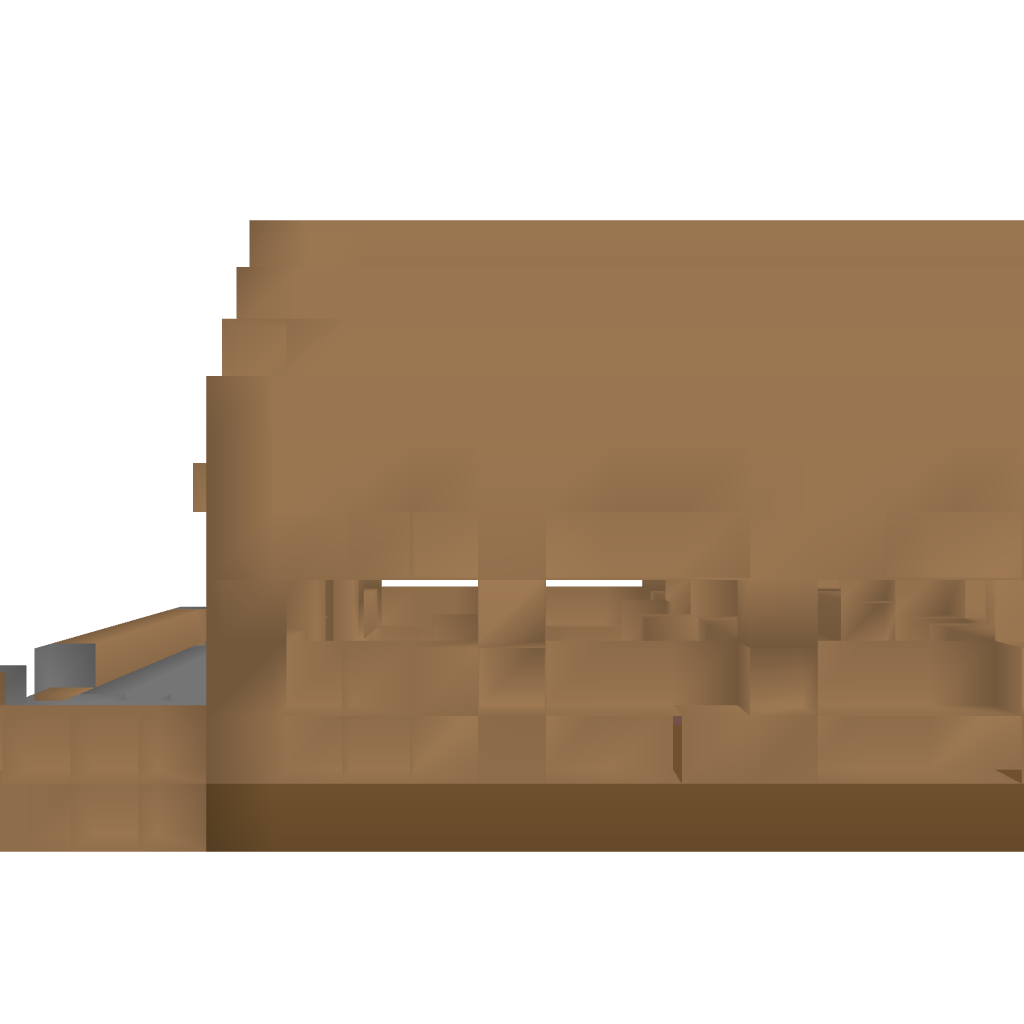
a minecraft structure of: medium horse stable bad low quality